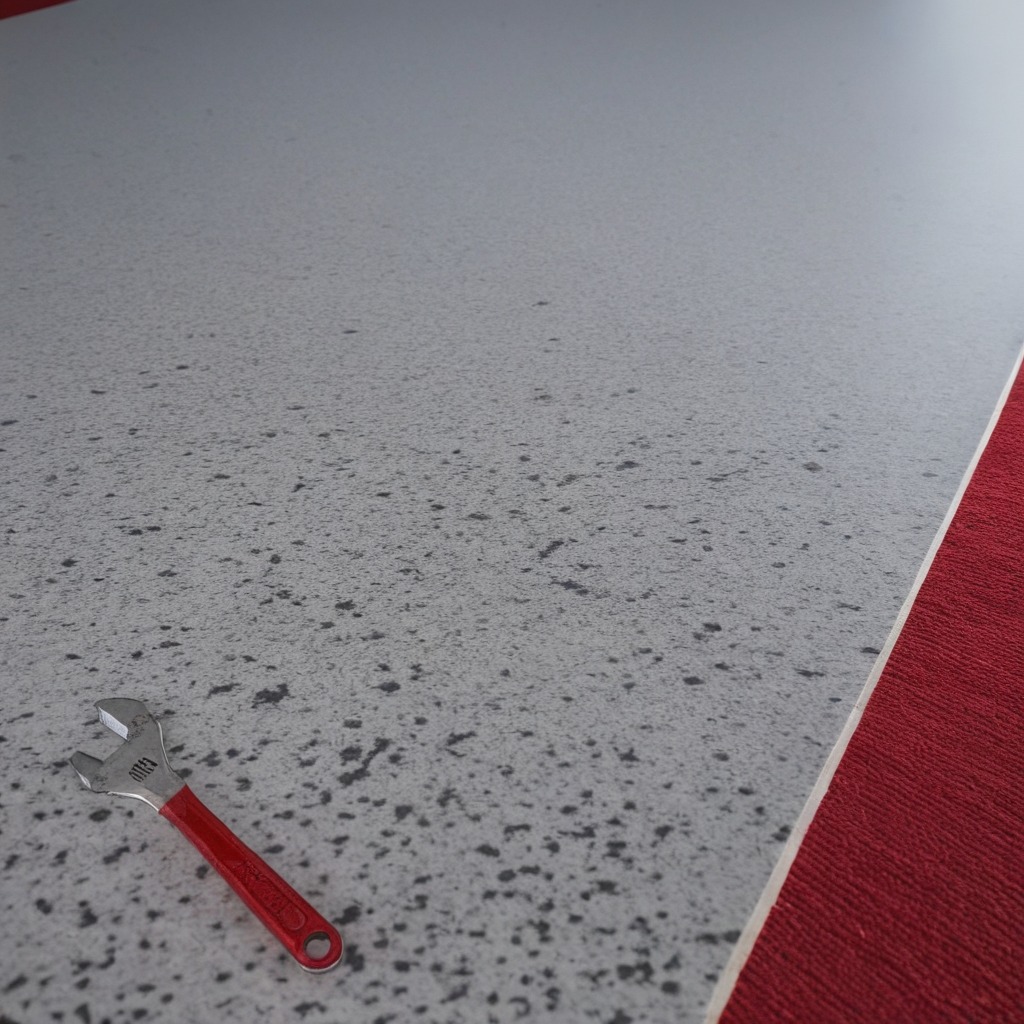
An wrench is lying on the clean granite tabletop covered with a red rubber mat inside a workshop under bright overhead lighting crisp shadows high clarity worn but beneath the mat.